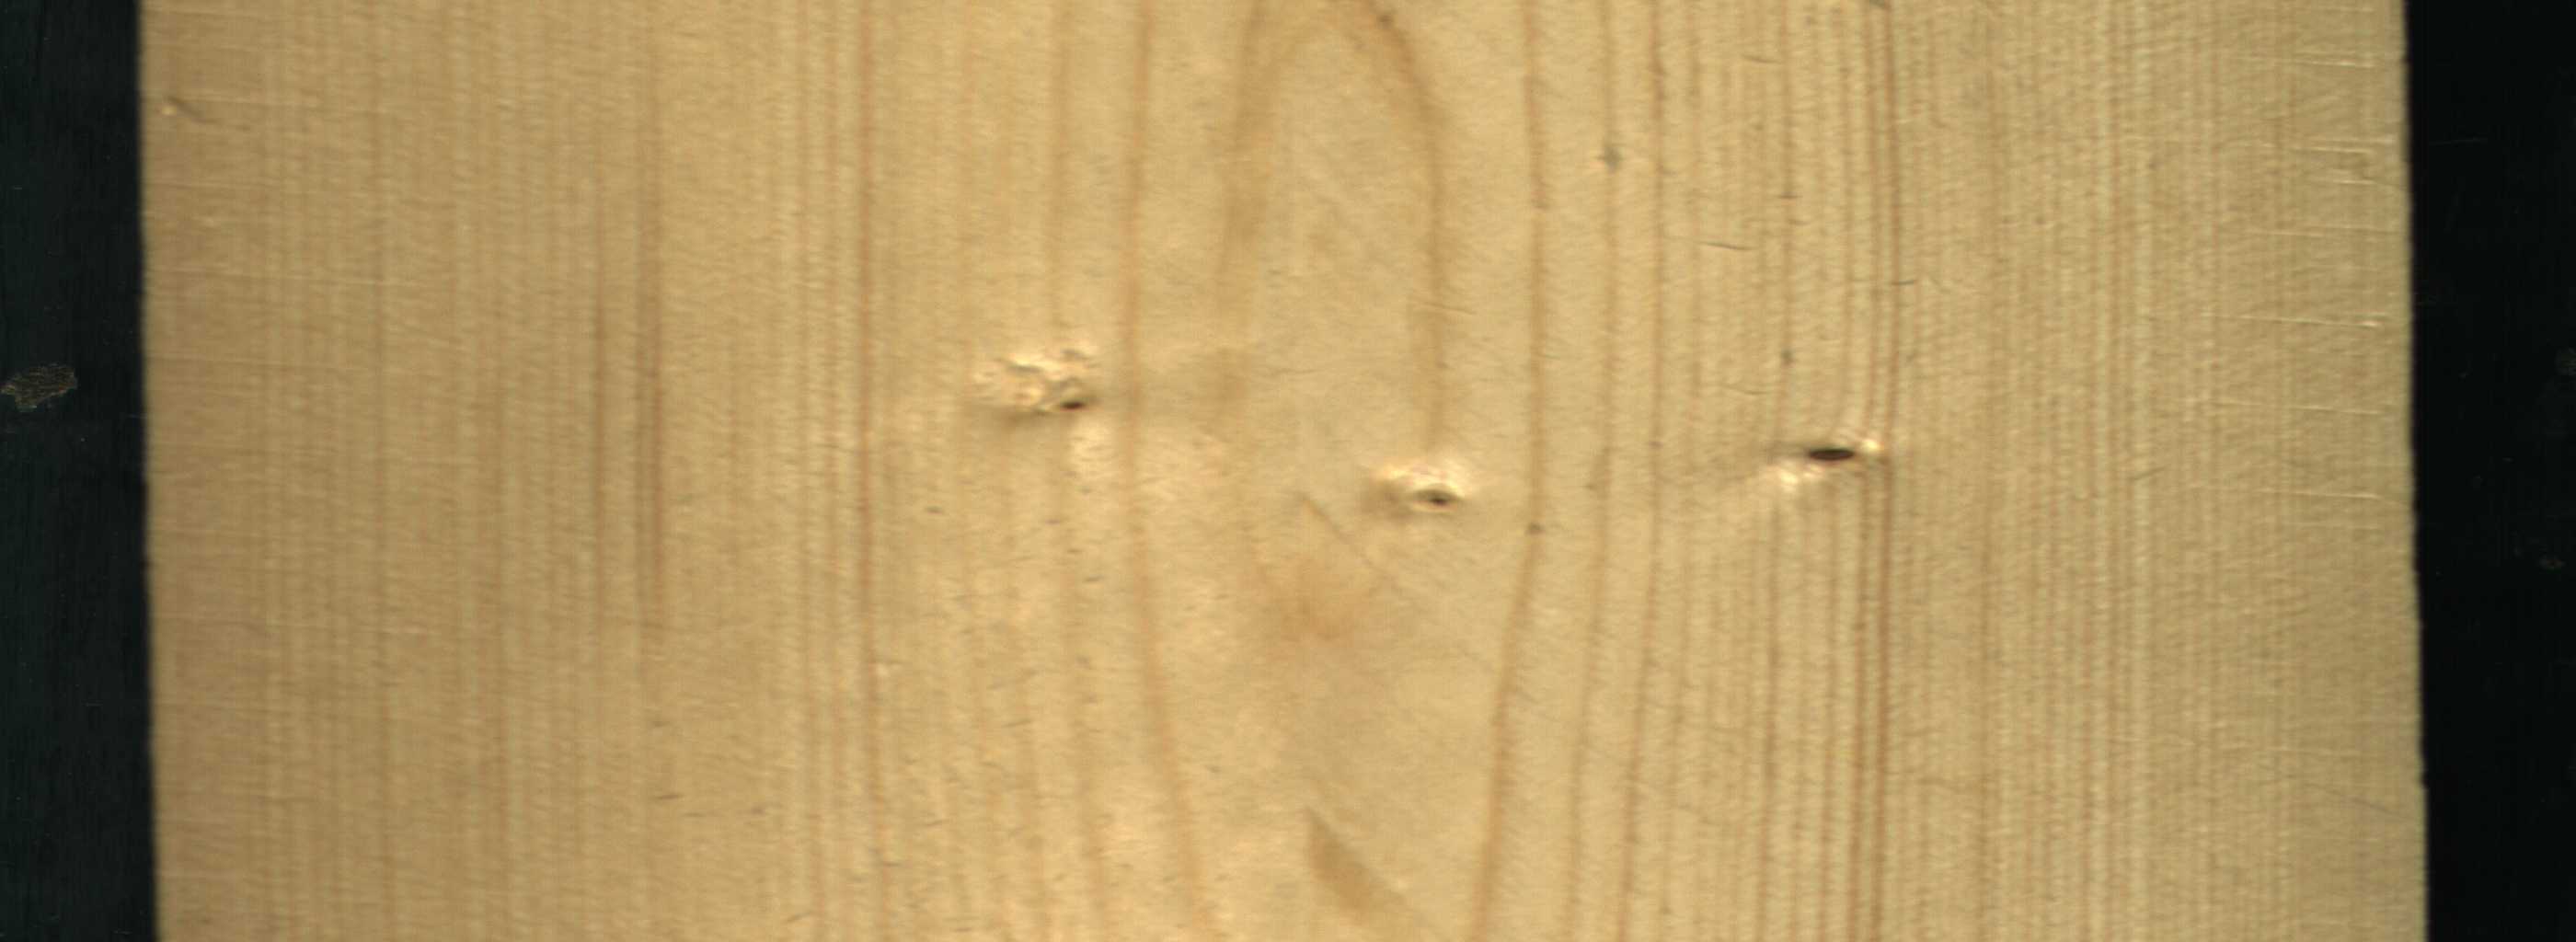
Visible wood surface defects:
Dead_Knot
Live_Knot
Live_Knot